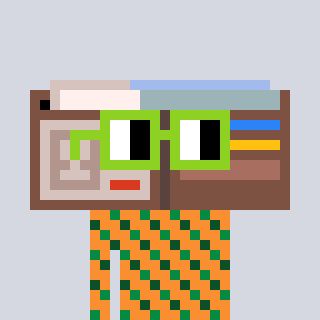
a pixel art character with square light green glasses, a wallet-shaped head and a orange-colored body on a cool background